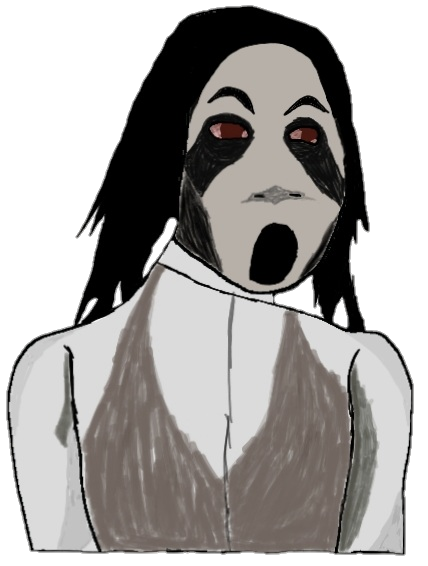
Label: 5_Trad_Wife